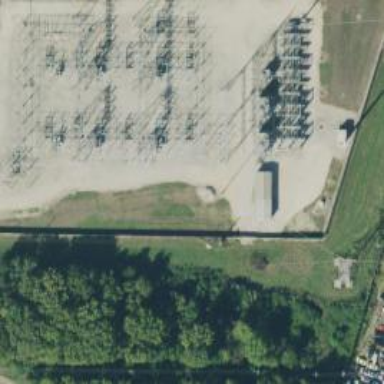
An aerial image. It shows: Switch used for power control.